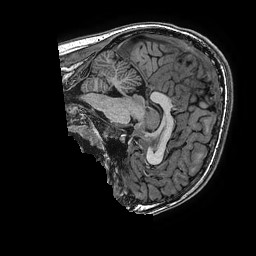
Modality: T1w
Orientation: sagittal
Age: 17
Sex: male
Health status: ill
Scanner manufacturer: ge
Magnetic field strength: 3 T
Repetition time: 0.0077 s
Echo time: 0.003436 s